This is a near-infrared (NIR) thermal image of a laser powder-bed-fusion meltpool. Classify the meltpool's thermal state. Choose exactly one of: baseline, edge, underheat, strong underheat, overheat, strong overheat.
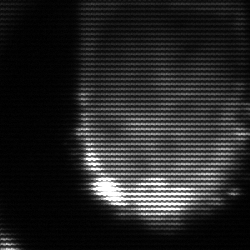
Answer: baseline